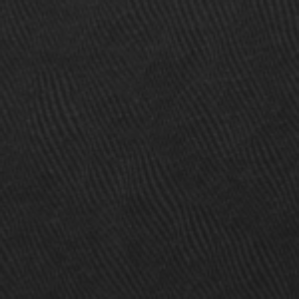
Label: frost